Question: I issued in problem with custom item delegate for QTableView.
That problem is completely illustrated by that screenshoot:

We can see item content behind item delegate editor. What is the best way to hide that content or make item delegate not transparent? (how I can get background color/brush for edited row?)
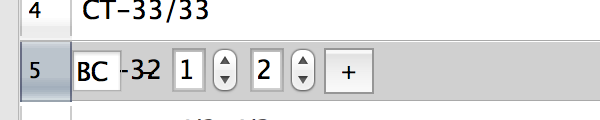
Answer: You need to let your editor to paint its own background by enabling the autofill background property:
'''
editor->setAutoFillBackground(true);
'''